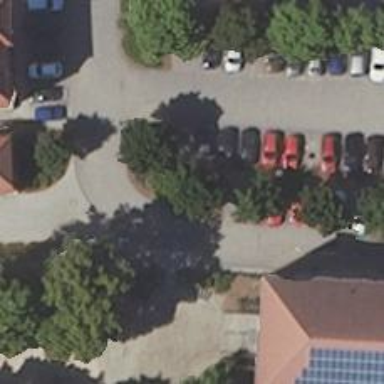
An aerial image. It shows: Broadleaved deciduous tree on the street.